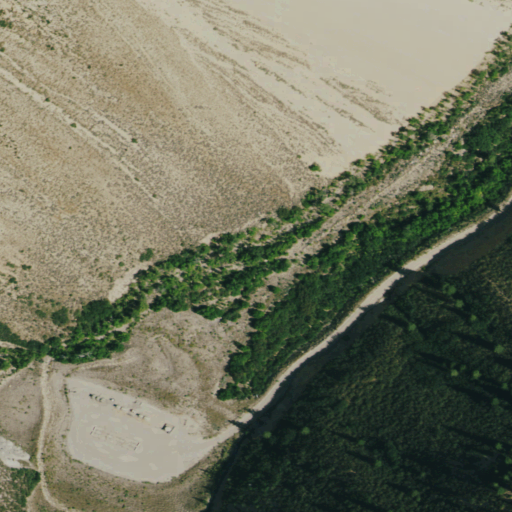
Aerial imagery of valley in Colorado named Sheep Kill Gulch containing shrub, evergreen forest, barren land, deciduous forest, grassland, and medium intensity development